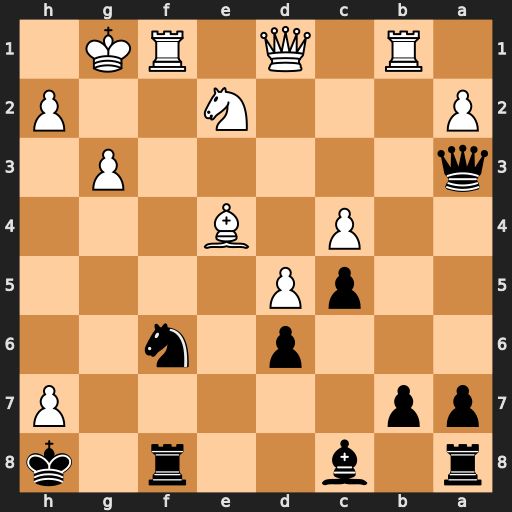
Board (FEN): r1b2r1k/pp5P/3p1n2/2pP4/2P1B3/q5P1/P3N2P/1R1Q1RK1
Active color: b
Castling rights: -
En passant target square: -
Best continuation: Qe3+ Kg2 Qxe4+